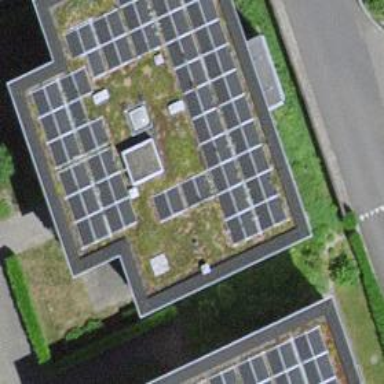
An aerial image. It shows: Solar photovoltaic panel generator.